Interaction volume radius: 5 \u00c5
Interaction volume height: 10 \u00c5
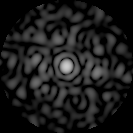
Disorder parameter: 0.8739